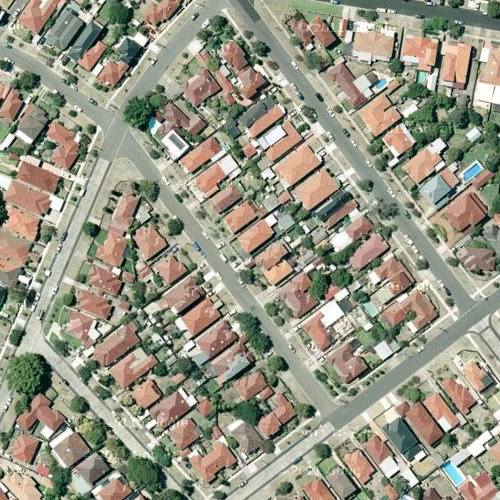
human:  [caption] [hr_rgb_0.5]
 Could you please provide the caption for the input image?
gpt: Many houses in the residential area are divided into rectangles by some roads .

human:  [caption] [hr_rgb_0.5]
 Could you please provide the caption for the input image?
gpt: Many houses are densely arranged and divided into rectangles by some roads .

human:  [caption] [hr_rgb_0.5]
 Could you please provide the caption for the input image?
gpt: A residential area with many houses arranged neatly and divided into ractangles by some roads .

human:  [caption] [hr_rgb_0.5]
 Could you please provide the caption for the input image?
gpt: Lots of houses with different colors of roofs are divided into rectangles by some roads .

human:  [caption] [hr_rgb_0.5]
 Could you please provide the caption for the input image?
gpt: Houses with different colours of roofs are divided into rectangles by some roads .